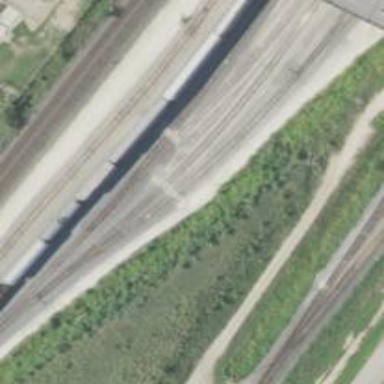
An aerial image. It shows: Railway yard in service.